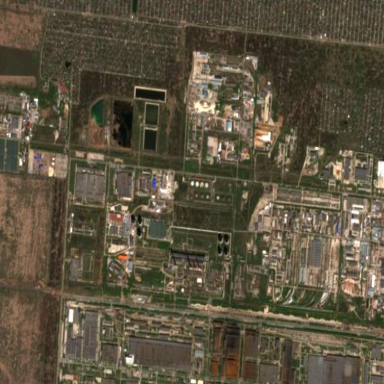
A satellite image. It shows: Industrial power plant with the landuse set as industrial.